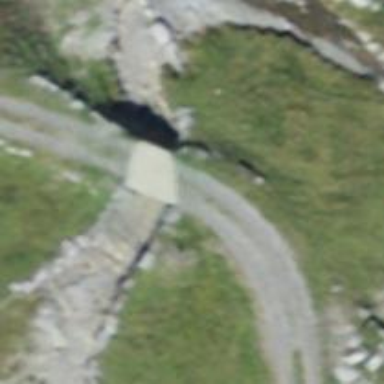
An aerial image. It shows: Gravel track on bridge with grade 3 tracktype.